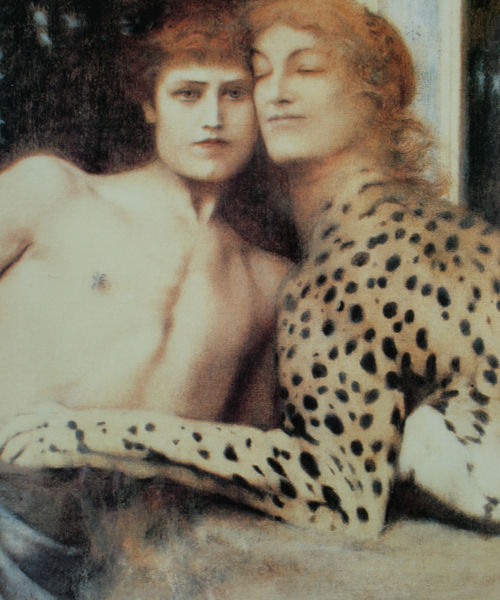
Titel: Die Kunst (Die Zärtlichkeiten; Die Sphinx)
Künstler: Fernand Khnopff
Standort: Brüssel
Institution: Musées Royaux des Beaux-Arts de Belgique
Schlagwörter: akt, blau, gemälde, haut, körper, mann, nackt, schatten, weiß, frauen, gelb, grün, menschen, mädchen, ocker, sitzen, braun, brust, frau, frisur, grau, haar, hell, hintergrund, köpfe, licht, mund, männer, nase, schwarz, stirn, symbol, blick, rot, tier, tuch, beige, muster, symbolismus, gesichter, jung, augen, blass, blicke, gesicht, inkarnat, mensch, stehen, bildnis, hals, portrait, öl, haare, decke, paar, england, kinn, lippen, locke, locken, rosa, fell, lächeln, wangen, liebe, umarmung, liegen, zwei, jungen, farbe, violett, falte, jugendstil, münder, detail, stuck, klinger, junge, wange, brustwarze, erotik, oberkörper, klimt, geschlossen, punkte, rothaarig, katze, knabe, gepunktet, münchen, sex, allegorie, mythologie, mürrisch, geschlossene augen, zuneigung, flecken, pfote, anschmiegen, jüngling, rote haare, androgyn, schwul, schläfen, begierde, halb, metamorphose, mischwesen, eros, fabelwesen, junger, präraffaeliten, mannfrau, wien, weich, chimäre, khnopff, fantasie, secession, leopard, strähnen, haarsträhnen, sphinx, tatze, tiermensch, glücklich, flecke, schmiegen, raubtier, panter, panther, pranke, puma, gepard, jaguar, spinne, redon, frauenkopf, phantasiegestalt, are, edward, piercing, alter ego, brustbein, ecklig, edvard, feline, frauengesicht, fraumann, menschtier, raubtierkörper, tigerfrau, oberkörper männlich, zu, katzenfrau, wildkatzenfrau, leopardenkörper, odillon, gefelckt, khaut, felll, oberkörperfrei